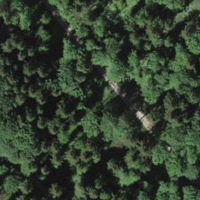
EUNIS habitat code: 41
Species observed at this site:
Trifolium pratense